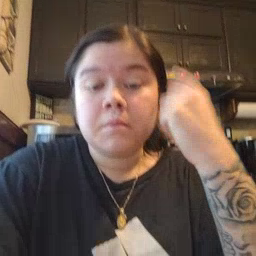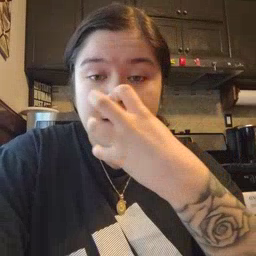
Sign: mad